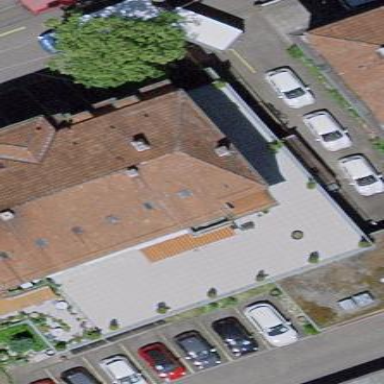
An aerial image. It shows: Building part with flat roof.